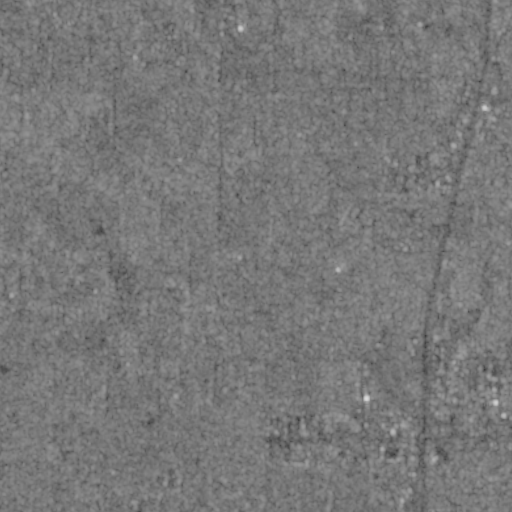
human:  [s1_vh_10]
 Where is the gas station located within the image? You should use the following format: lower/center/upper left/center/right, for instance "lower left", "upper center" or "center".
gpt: The gas station is located in the upper right of the image.
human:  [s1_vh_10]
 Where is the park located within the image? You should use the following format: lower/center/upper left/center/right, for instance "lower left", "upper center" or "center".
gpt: The park is located in the center right of the image.
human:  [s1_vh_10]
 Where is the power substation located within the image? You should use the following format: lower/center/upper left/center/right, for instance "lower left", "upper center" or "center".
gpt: The power substation is located in the center right of the image.
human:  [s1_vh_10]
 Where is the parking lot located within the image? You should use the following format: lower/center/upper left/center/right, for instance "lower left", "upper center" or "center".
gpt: There is no parking lot in the image.

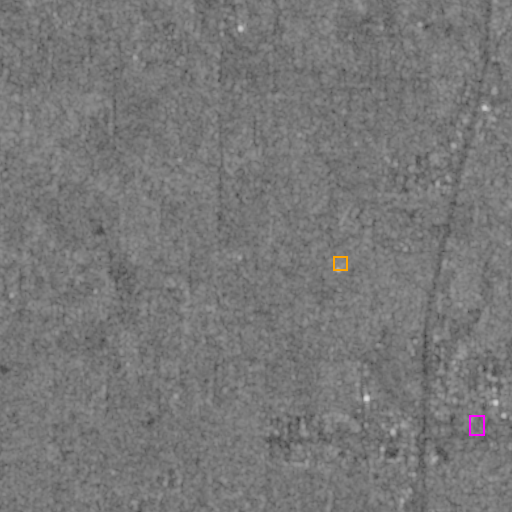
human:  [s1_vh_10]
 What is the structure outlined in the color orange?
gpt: The structure outlined in orange is a power substation.
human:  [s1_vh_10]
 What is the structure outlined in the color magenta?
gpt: The structure outlined in magenta is a building.
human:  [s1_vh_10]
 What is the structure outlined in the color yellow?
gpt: There is no yellow outline.